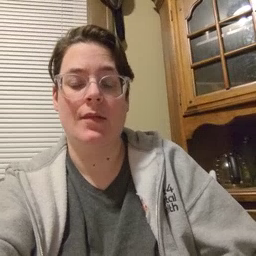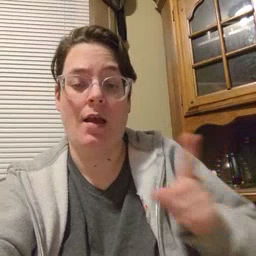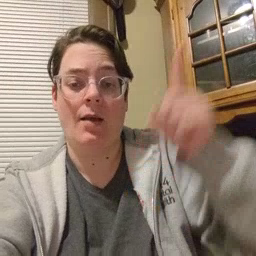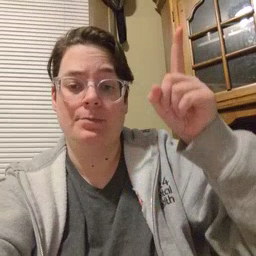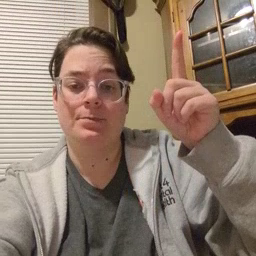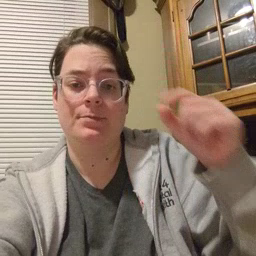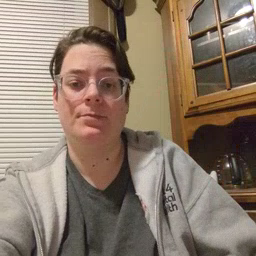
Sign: up